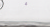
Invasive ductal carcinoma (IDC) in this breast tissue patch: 0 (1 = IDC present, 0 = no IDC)